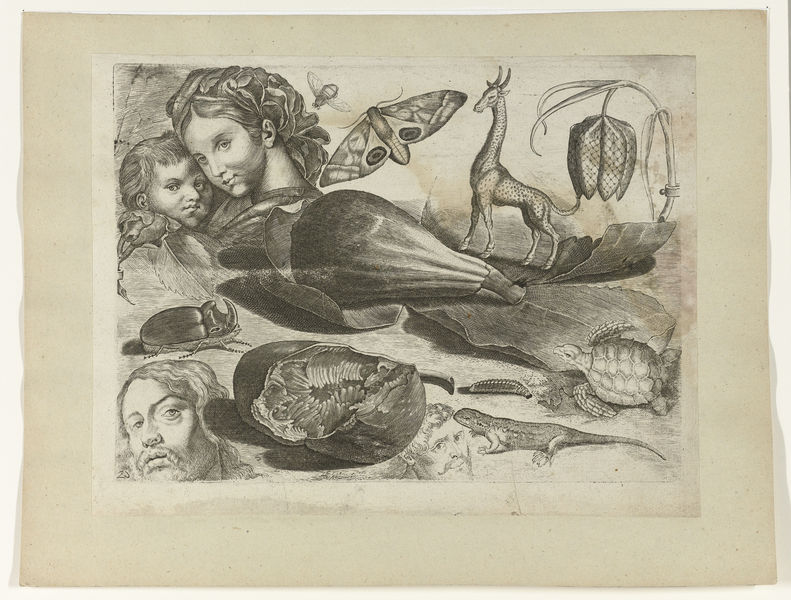
Titel: Studieblad met tekenvoorbeelden: koppen, dieren en vruchten
Künstler: Michael Snijders
Standort: Amsterdam
Institution: Rijksmuseum
Schlagwörter: blätter, mann, schatten, weiß, mädchen, frau, frisur, köpfe, männer, schwarz, zeichnung, tiere, bart, gesicht, kind, mutter, blatt, pflanze, pflanzen, frucht, stilleben, studie, graphik, fliege, kohle, druck, bleistift, schmetterling, echse, salamander, achse, hörner, käfer, kupferstich, raupe, schildkröte, falter, feige, eidechse, schachbrettblume, biene, giraffe, leguan, rape, schetterling, raume